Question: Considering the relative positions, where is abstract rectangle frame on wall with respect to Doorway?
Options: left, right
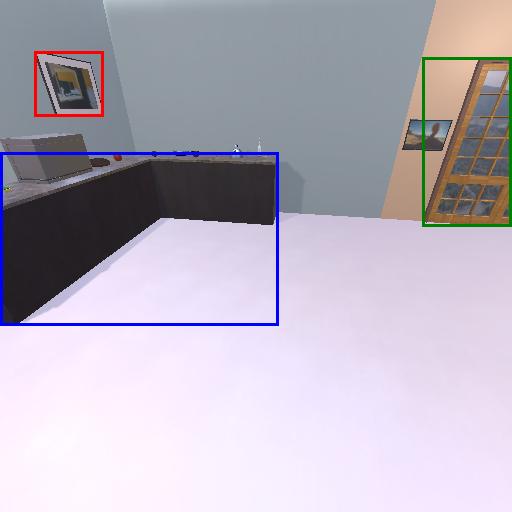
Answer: left